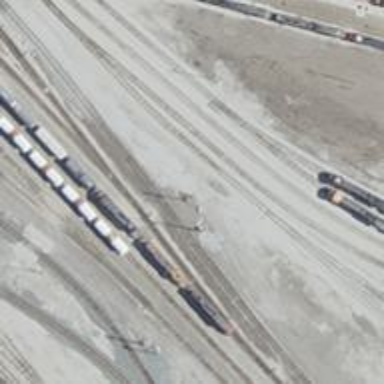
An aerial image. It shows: Abandoned railway yard.